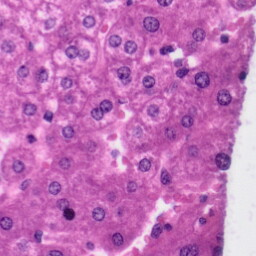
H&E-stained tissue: Liver